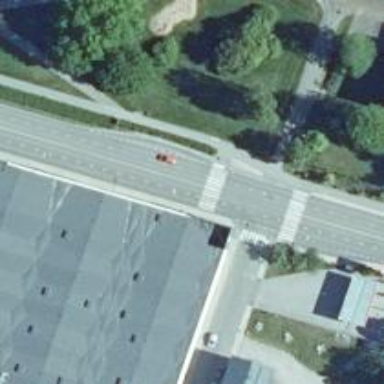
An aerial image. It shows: Marked crossing on asphalt footway.